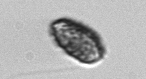
Label: Pseudochattonella_farcimen